Interaction volume radius: 5 \u00c5
Interaction volume height: 15 \u00c5
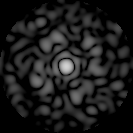
Disorder parameter: 0.8499